Field crop: maize
Growth stage: 2
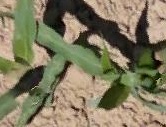
Species: maize